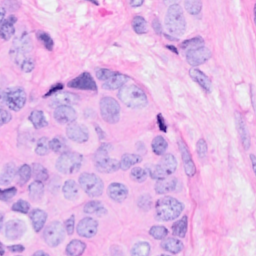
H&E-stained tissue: Breast